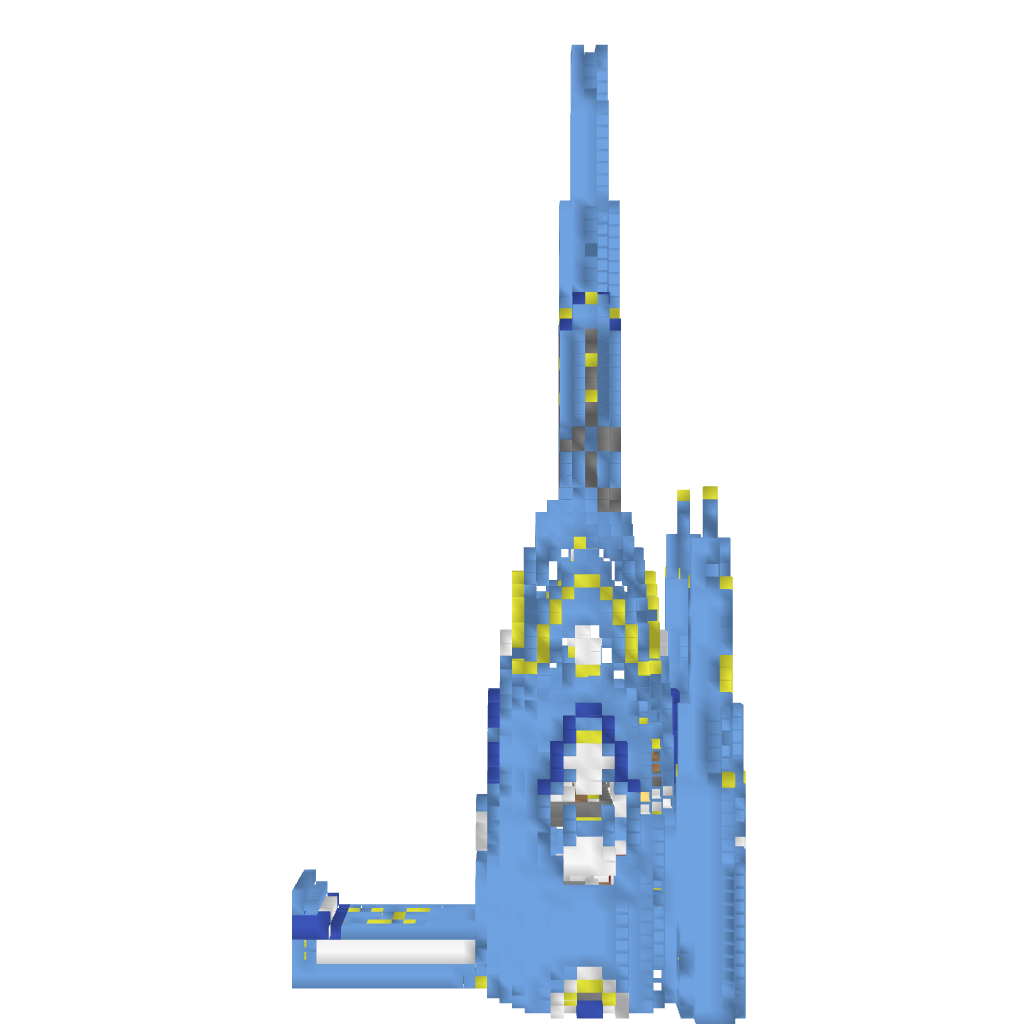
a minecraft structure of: the big rich castle high quality